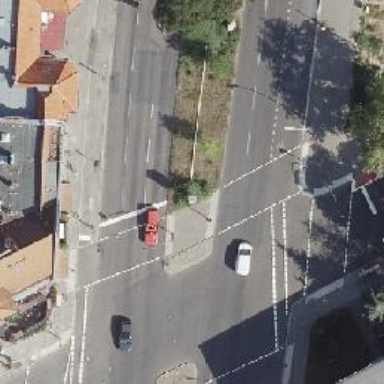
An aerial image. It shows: Footway that serves as traffic island.